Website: walmart
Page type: customer-info-address
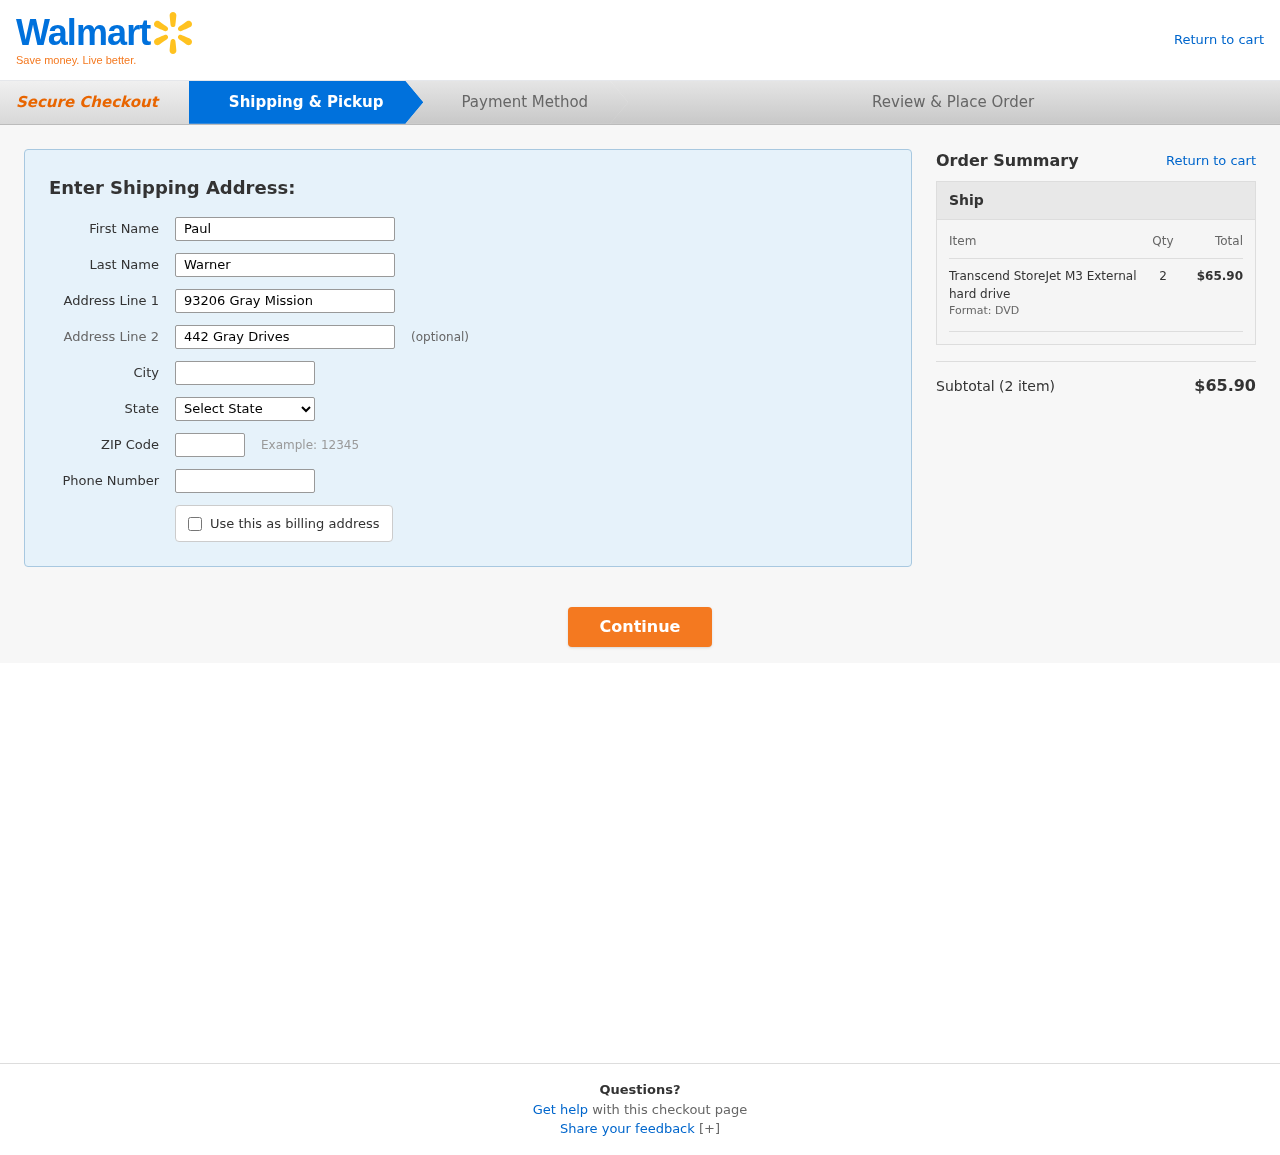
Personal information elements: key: PII_CITY
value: Lake Thomasfort
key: PII_FIRSTNAME
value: Paul
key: PII_LASTNAME
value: Warner
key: PII_PHONE
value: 9637983148
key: PII_POSTCODE
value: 01413
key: PII_STATE
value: New York
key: PII_STREET
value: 93206 Gray Mission
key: PII_STREET2
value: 442 Gray Drives Apt. 718
Product elements: key: PRODUCT1_NAME
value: Transcend StoreJet M3 External hard drive
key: PRODUCT1_QUANTITY
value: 2
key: PRODUCT1_LINE_TOTAL
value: $65.90
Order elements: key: ORDER_NUM_ITEMS
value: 2
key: ORDER_SUBTOTAL
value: $65.90